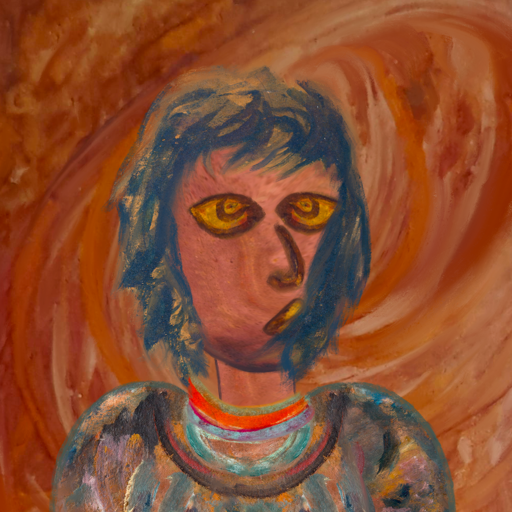
Background: Pious_Lady, Head And Neck Side: Mother_And_Son_Mother, Face Side: Comrade, Bust: Boggyland, Hair Side: In_The_Sun, Head Accessory: Blank, Second Necklace: Blank, Necklace: Sisters, Baby: Blank